Question: I'm using 'cloudinary' and have followed everything here: <URL>
This is my view 'haml':
'''
= form_tag items_path do
= cl_image_upload_tag(:image_id, :crop => :limit, :width => 1000, :height => 1000)
= submit_tag 'Submit'
'''
I've checked and all cloudinary javascript is loaded. The button is uploading the file to cloudinary and my chrome console shows this:
'''
XHR finished loading: "https://api.cloudinary.com/v1_1/hhfk6ki1i/auto/upload". jquery.js:8417
send jquery.js:8417
jQuery.extend.ajax jquery.js:7969
send jquery.fileupload.js:600
$.widget._onSend jquery.fileupload.js:656
newData.submit jquery.fileupload.js:695
$.widget.options.add jquery.fileupload.js:137
$.Widget._trigger jquery.ui.widget.js:278
(anonymous function) jquery.fileupload.js:698
jQuery.extend.each jquery.js:612
$.widget._onAdd jquery.fileupload.js:688
$.widget._onChange jquery.fileupload.js:752
jQuery.event.dispatch jquery.js:3064
elemData.handle.eventHandle
'''
I would expect my button to show the name of the uploaded file after I select a file. Is that something that should happen thanks to the cloudinary plugin or shall I implement all the Javascript to capture that event and change my upload tag?
I'm talking about this button that always says 'No file chosen' (even after the file has been uploaded and is available in Cloudinary):

'carrierwave''Attachinary''couchrest_model'
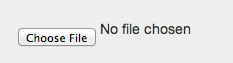
Answer: The behavior of replacing the input field when upload starts can be disabled by running:
'''
$('.cloudinary-fileupload').fileupload('option', 'replaceFileInput', false);
'''
The callback of cloudinarydone is called when the upload completes. If you want to hide the field as soon as it starts (when the input field is reset) you can use:
'''
$('.cloudinary-fileupload').bind('fileuploadchange', function() { $(this).hide()})
'''